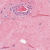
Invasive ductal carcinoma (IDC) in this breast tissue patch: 0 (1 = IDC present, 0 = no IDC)